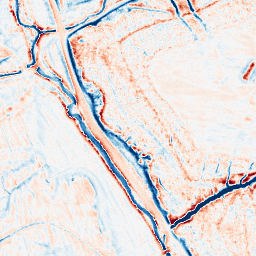
Category: edge_preserving
Decomposition family: anisotropic_diffusion
Decomposition parameters: iterations: 20
kappa: 100
gamma: 0.2
Upsampling method: lanczos
Upsampling parameters: scale: 8
Upsampling scale: 8